Question: When I try to use the aapt tool in command prompt, I am getting the error as I have mentioned in the below snapshot. Kindly let me know if I need to do some setup to run this tool
'''
$ aapt dump badging C:\Users\pcuser\Desktop\KidsAPP\fun.apk
'''

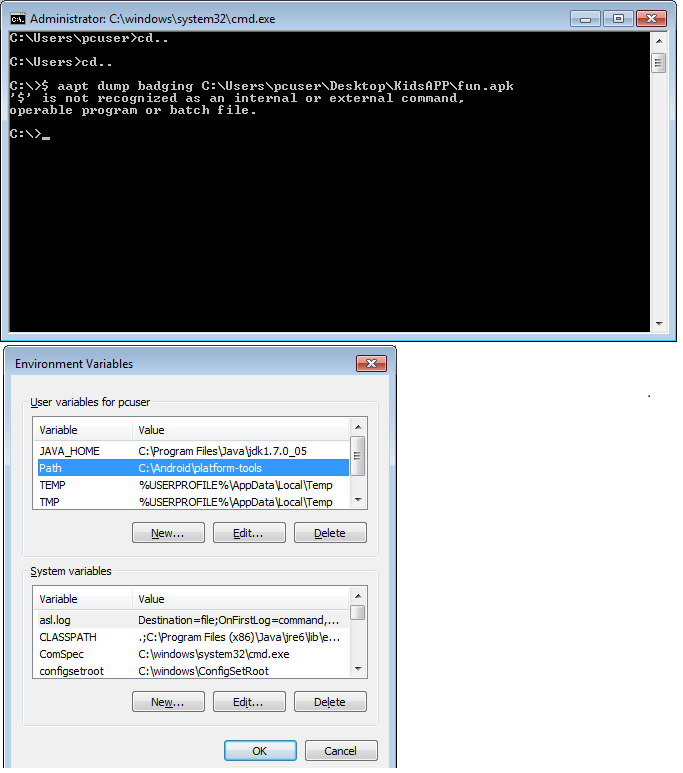
Answer: First, make sure there is appt.exe in C:\Android\platform-tools,
Then try this code:
'''
aapt dump badging C:\Users\pcuser\Desktop\KidsAPP\fun.apk
'''
there is no $ in the command.
You also can enter into C:\Android\platform-tools by
'''
cd /d C:\Android\platform-tools
'''
to execute the command.